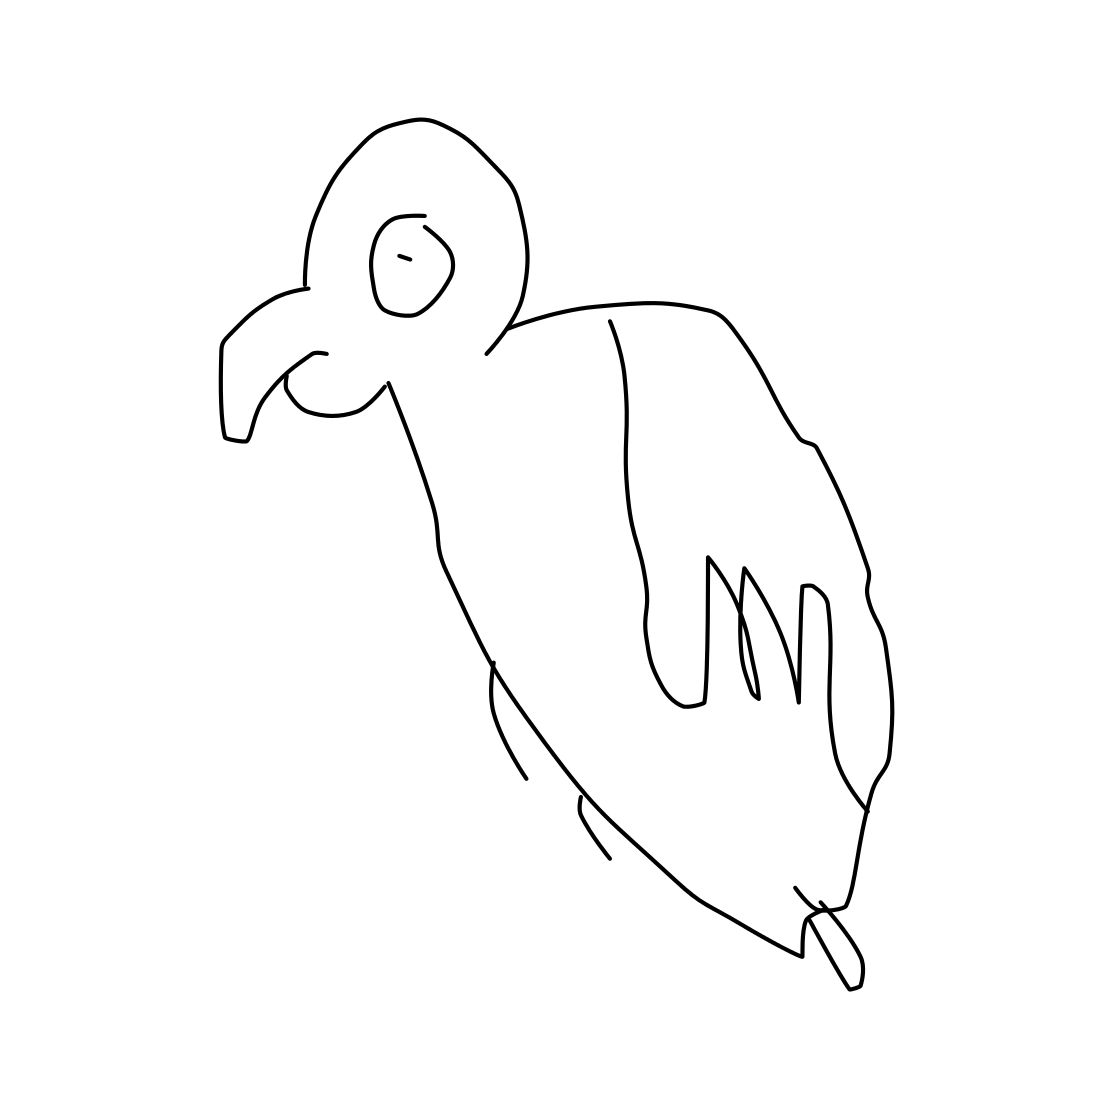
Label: parrot